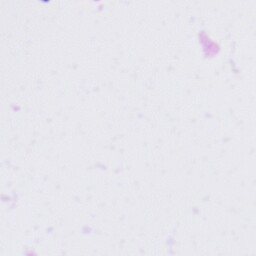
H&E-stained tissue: Tonsil